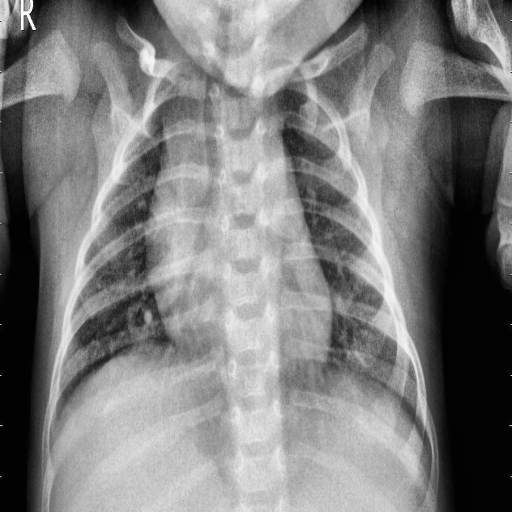
Finding: PNEUMONIA